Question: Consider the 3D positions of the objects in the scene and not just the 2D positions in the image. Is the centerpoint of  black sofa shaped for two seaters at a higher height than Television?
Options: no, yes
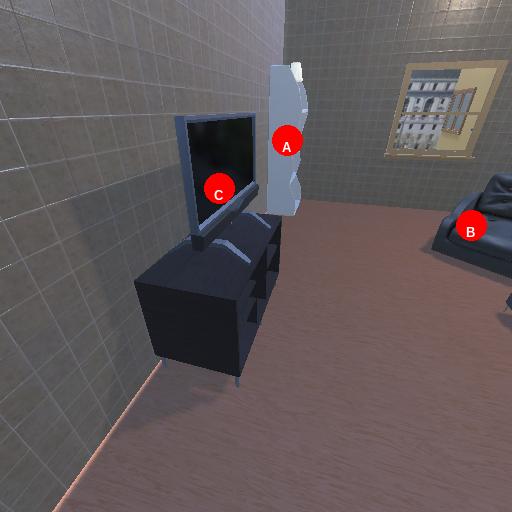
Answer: no